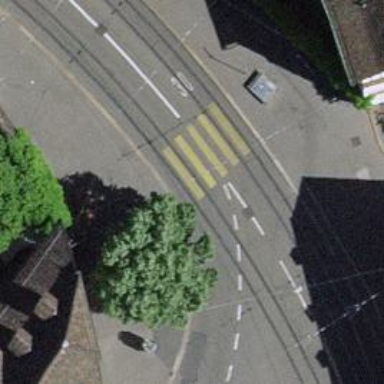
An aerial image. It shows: Crossing for the railway.